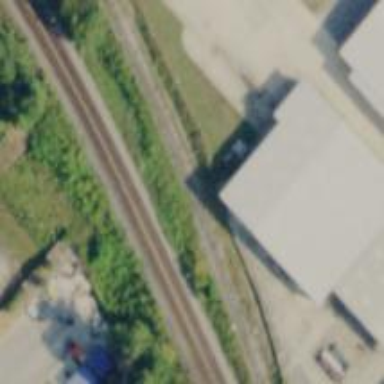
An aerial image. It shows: Railroad spur for lumber freight service.